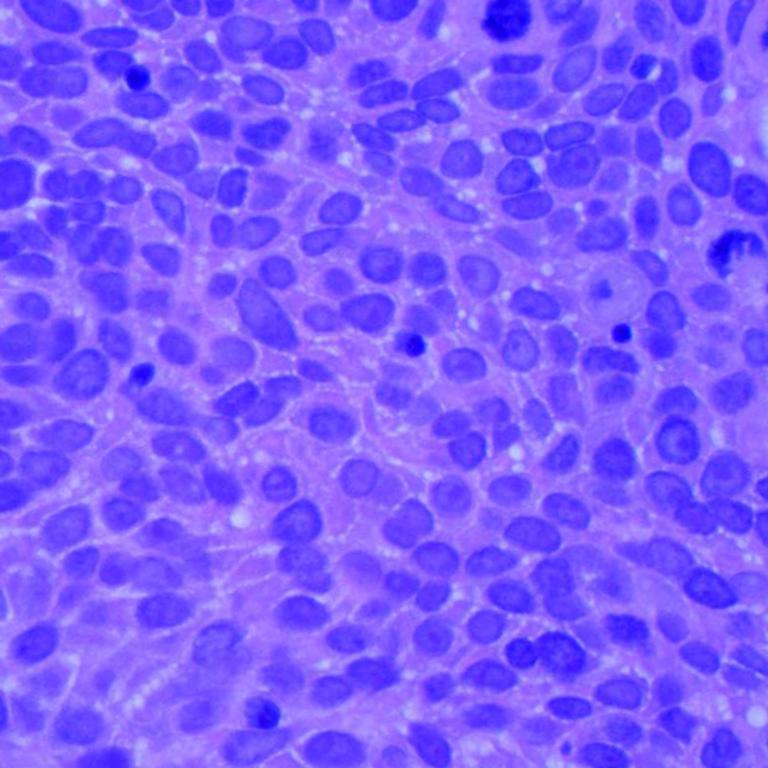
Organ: lung
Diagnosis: squamous carcinomas